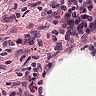
Metastatic tissue present: no